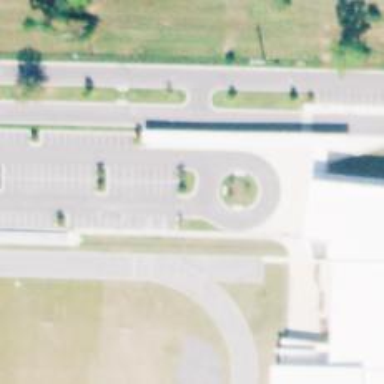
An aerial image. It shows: Parking space.